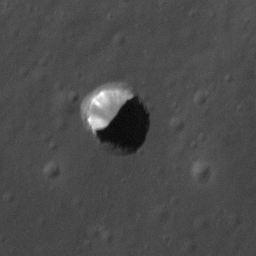
Pit: Highland 1
Host crater: Highland
Host type: highland
Lunar coordinates: latitude 43.966, longitude 23.084